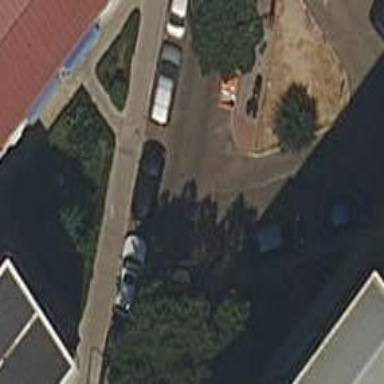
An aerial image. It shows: Sidewalk.